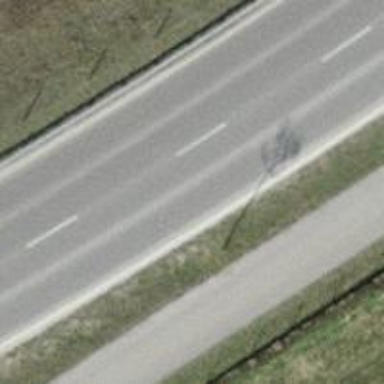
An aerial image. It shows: Asphalt road classified as primary highway.